Question: I want to run my Java program from batch file. I got 3 jar files located in lib folder that program is using and main class is in main folder called Main. Here is batch file code that I am using
'''
set CLASSPATH=%CLASSPATH%;./lib/jcalendar-1.4.jar;./lib/forms-1.3.0.jar;./lib/mysqlconnector-java-5.1.18-bin.jar;
java main.Main
'''
But when I run script I got this error: Could not find or load main class main.Main
Here is screenshot of directory where jars and batch is located

proba is batch file that I am using to run program.
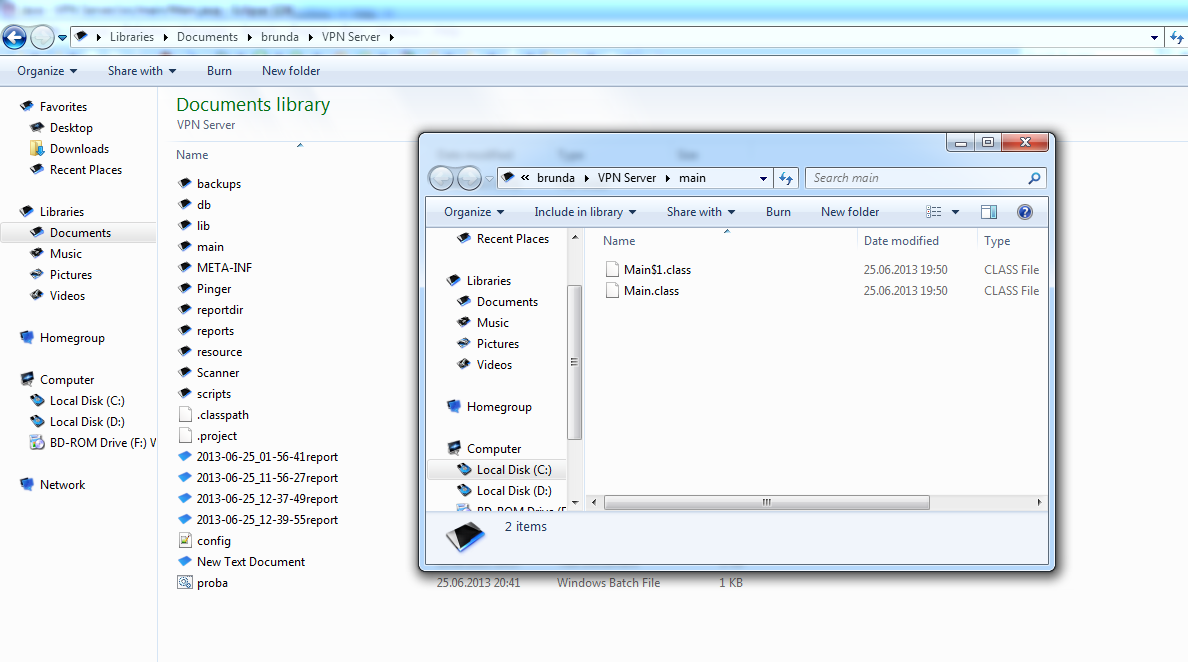
Answer: You don't really need to give names of all JAR files. You can use wildcards. Apart from that, you also need to add current working directory - '.', which contains 'main.Main', in your classpath,
You can try using this command:
'''
java -cp .;./lib/* main.Main
'''
Try changing your batch file content to:
'''
@ECHO OFF
java -cp .;./lib/* main.Main
'''